Field crop: maize
Growth stage: 2
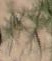
Species: salsola